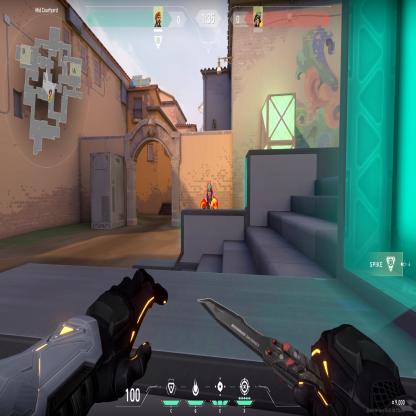
Label: enemy